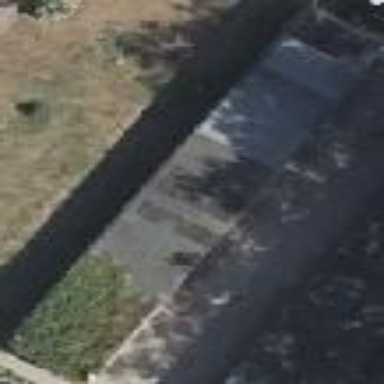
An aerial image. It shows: Group of garages.